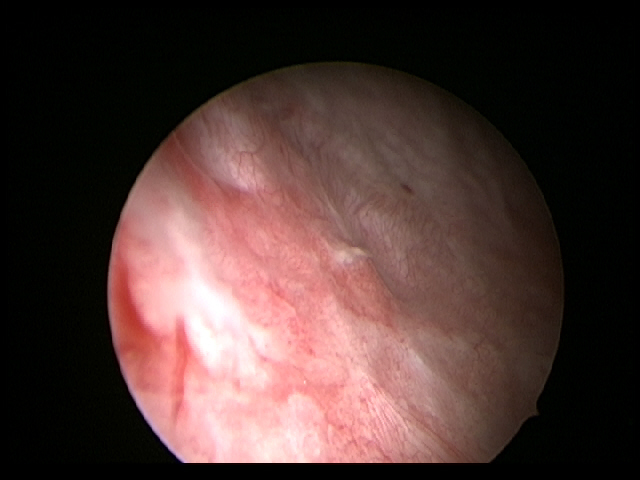
Modality: WLC
Class: Non-malignant
Subclass: InflammationNOS
Lesion: L1
Morphology: Non-papillary
Bladder cancer association: No